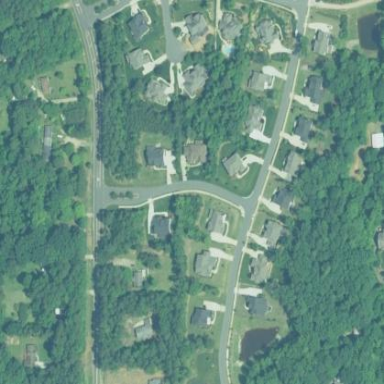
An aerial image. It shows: Residential area within neighborhood.